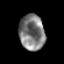
Tissue: prostate
Cell type: T cells
Senescence score: 0.3186
Nuclear area (px): 893
Mean DAPI intensity: 123.028